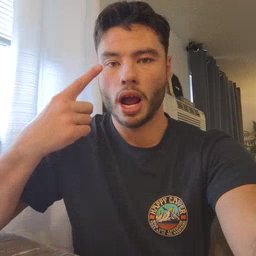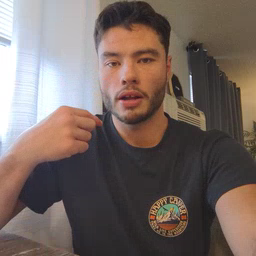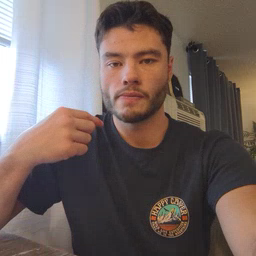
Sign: cry